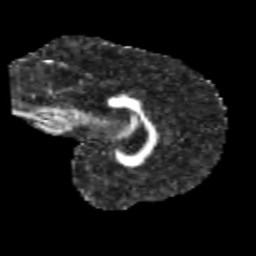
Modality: FA
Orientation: sagittal
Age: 9
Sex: male
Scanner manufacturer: siemens
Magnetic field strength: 3 T
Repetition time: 3.8 s
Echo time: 0.07 s